Question: I am using this code this time. I am wondering what is going wrong this time? I am using a code that load image from net. As you can see. But Image lose its quality as it decodes to Bitmap.(May be I am wrong).
You can check out this image.

I have tried this
1. Get Image from URL and save that as .jpg image in drawable. then load image from resources. Its works perfectly this time. BUT
2. When I get Bitmap from URL instead of resources then It make make more BLUR you can check it from Above.
Its look like there may b a problem in BitmapFectory to de
'''
public class MurgeActivity extends Activity {
String abcc = "http://c3.ac-images.myspacecdn.com/images02/84/s_48e1fd15504c49ed8fd008f8592f3082.jpg";
String abcd = "http://c1.ac-images.myspacecdn.com/images02/92/s_3bf09d34200c4423a2b8cb73f12675b8.jpg";
@Override
public void onCreate(Bundle savedInstanceState) {
try {
super.onCreate(savedInstanceState);
setContentView(R.layout.main);
ImageView img1 = (ImageView) findViewById(R.id.cus_image);
ImageView img4 = (ImageView) findViewById(R.id.cus_image4);
// Here I am getting image from net.
Bitmap map = getImageFromWeb("http://c3.ac-images.myspacecdn.com/images02/84/s_48e1fd15504c49ed8fd008f8592f3082.jpg");
// Here I am getting image from resources
//Bitmap map = BitmapFactory.decodeResource(getResources(),R.drawable.a1);
Bitmap enlarge = BitmapFactory.decodeResource(getResources(), R.drawable.enlarge_image_button);
img1.setImageBitmap(map);
ByteArrayOutputStream baos = new ByteArrayOutputStream();
map.compress(Bitmap.CompressFormat.JPEG, 100, baos);
byte[] b = baos.toByteArray();
String encodedImage = Base64.encodeBytes(b);
String items = combineArticleImage(encodedImage, enlarge);
String imgTag = "<img width='100' src='data:image/png;base64," + items
+ "' align='left' style='padding-right:5px; padding-bottom:5px'/>";
WebView webView = (WebView) findViewById(R.id.web);
webView.setBackgroundColor(R.color.black);
webView.loadData(imgTag, "text/html", "utf-8");
byte[] decodedString = Base64.decode(items, android.util.Base64.DEFAULT);
Bitmap decodedByte = BitmapFactory.decodeByteArray(decodedString, 0, decodedString.length);
Drawable end = new BitmapDrawable(decodedByte);
Drawable drb = Utils.combineSlidshowImages(new BitmapDrawable(map).getCurrent(), enlarge);
img4.setImageDrawable(drb);
} catch (Exception e) {
Log.e("Exeption", this.getClass().getSimpleName() + e.toString());
} catch (Error error) {
Log.e("Error", this.getClass().getSimpleName() + error.toString());
}
}
public static String combineArticleImage(String baseImage, Bitmap frontImage) {
String base64Image = null;
byte[] imagesBytes = null;
try {
imagesBytes = Base64.decode(baseImage);
if (imagesBytes != null) {
Bitmap map = BitmapFactory.decodeByteArray(imagesBytes, 0, imagesBytes.length);
Bitmap icon = frontImage;
Bitmap finalImag = combineImages(map, icon);
ByteArrayOutputStream baos = new ByteArrayOutputStream();
finalImag.compress(Bitmap.CompressFormat.JPEG, 100, baos);
byte[] b = baos.toByteArray();
base64Image = Base64.encodeBytes(b);
}
} catch (Exception e) {
Log.e("Error", "Combining Article Image");
}
return base64Image;
}
public static Bitmap getImageFromWeb(String imglink) {
Bitmap bmpImage = null;
try {
URL imgURL = new URL(imglink);
URLConnection conn = imgURL.openConnection();
conn.connect();
InputStream is = conn.getInputStream();
BufferedInputStream bis = new BufferedInputStream(is);
bmpImage = BitmapFactory.decodeStream(bis);
bis.close();
is.close();
} catch (Exception e) {
Log.e("Exeption", e.toString());
} catch (Error error) {
Log.e("Error", error.toString());
}
return bmpImage;
}
public static Bitmap combineImages(Bitmap backgroungImage, Bitmap frontImage) { // can
Bitmap cs = null;
try {
cs = Bitmap.createBitmap(backgroungImage.getWidth(), backgroungImage.getHeight(), backgroungImage
.getConfig());
Canvas comboImage = new Canvas(cs);
comboImage.drawBitmap(backgroungImage, 0, 0, null);
comboImage.drawBitmap(frontImage, backgroungImage.getWidth() - frontImage.getWidth(), backgroungImage
.getHeight()
- frontImage.getHeight(), null);
} catch (Exception e) {
Log.e("Error", "Exception = " + e.toString());
} catch (Error e) {
Log.e("Error", "Message = " + e.toString());
}
return cs;
}
'''
}
'''
<?xml version="1.0" encoding="utf-8"?>
<LinearLayout
xmlns:android="http://schemas.android.com/apk/res/android"
android:orientation="vertical"
android:layout_width="fill_parent"
android:background="@color/black"
android:layout_height="fill_parent">
<LinearLayout
android:layout_width="wrap_content"
android:paddingRight="2dp"
android:layout_height="wrap_content"
android:layout_marginLeft="4dp"
android:orientation="horizontal"
android:layout_marginRight="4dp">
<ImageView
android:id="@+id/cus_image"
android:src="@drawable/preview_unavailable"
android:layout_width="120dp"
android:layout_height="120dp"
android:background="@color/transparent"
android:scaleType="fitCenter" />
<ImageView
android:id="@+id/cus_image4"
android:src="@drawable/preview_unavailable"
android:layout_width="120dp"
android:layout_height="120dp"
android:background="@color/black"
android:scaleType="fitCenter" />
</LinearLayout>
<LinearLayout
android:layout_width="wrap_content"
android:paddingRight="2dp"
android:layout_height="wrap_content"
android:layout_marginLeft="4dp"
android:orientation="horizontal"
android:layout_marginRight="4dp">
<WebView
android:id="@+id/web"
android:layout_width="wrap_content"
android:background="@color/black"
android:layout_height="wrap_content" />
</LinearLayout>
'''
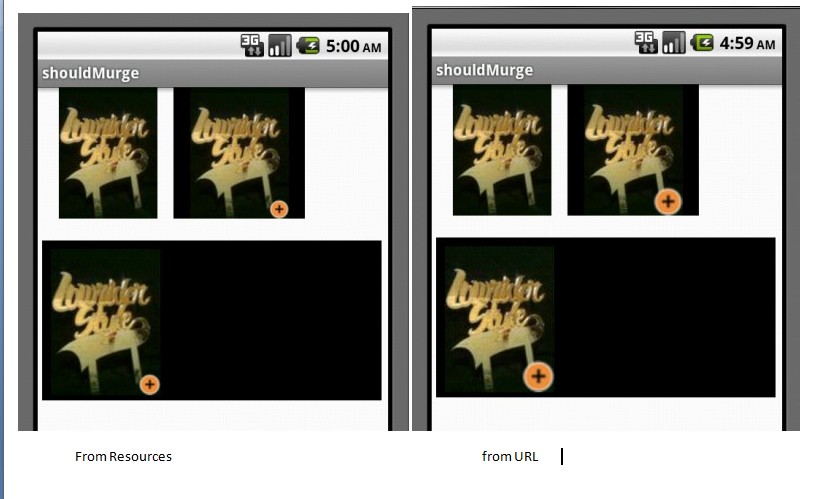
Answer: Have you tried
'''
Options options = new BitmapFactory.Options();
options.inScaled = false;
Bitmap source = BitmapFactory.decodeResource(activityName.getResources(), R.id.image, options);
'''
Instead of:
'''
cs = Bitmap.createBitmap(backgroungImage.getWidth(), backgroungImage.getHeight(), backgroungImage.getConfig());
'''
try:
'''
cs = Bitmap.createBitmap(backgroungImage.getWidth(), backgroungImage.getHeight(), Bitmap.Config.ARGB_8888);
'''